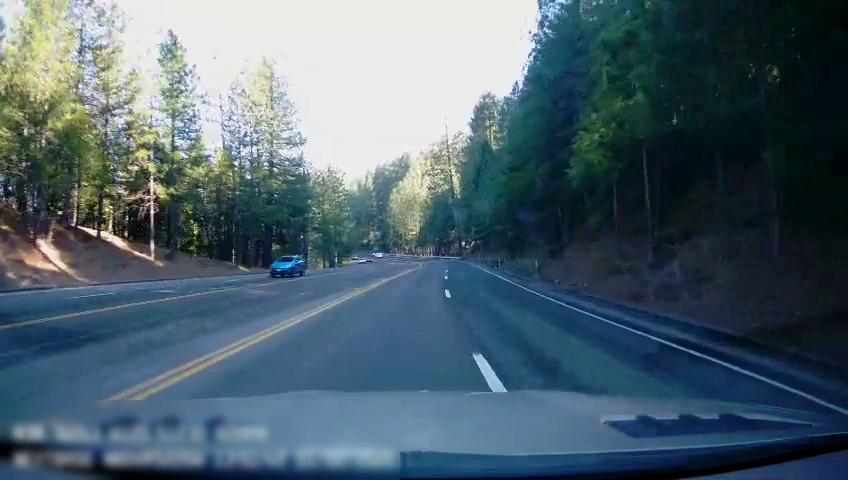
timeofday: Day
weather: Sunny
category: Drivable Space
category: Vehicles | Car
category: Lanes | Alternate Lane
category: Lanes | Alternate Lane
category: Lanes | Current Lane
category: Lanes | Alternate Lane
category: Lanes | Opposite Lane
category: Lanes | Opposite Lane
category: Lanes | Opposite Lane